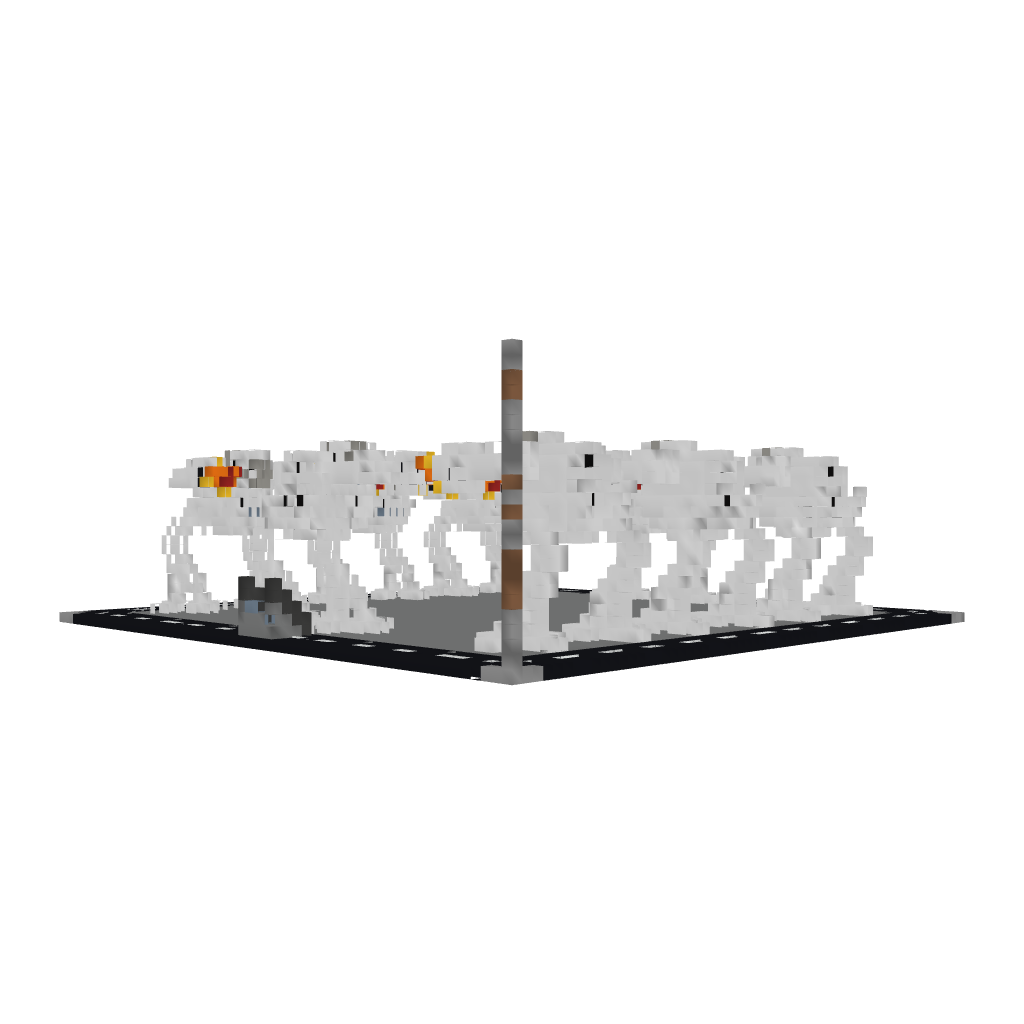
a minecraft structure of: MechWarriors